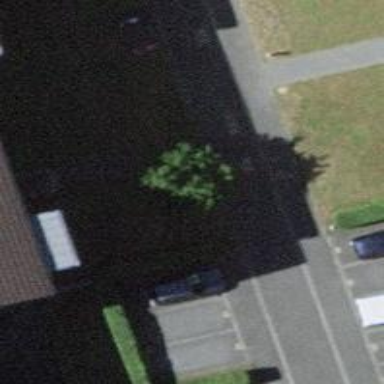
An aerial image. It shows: Footway surfaced with paving stones.